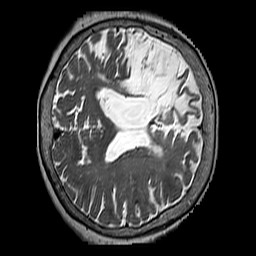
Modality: T2w
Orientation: axial
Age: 65
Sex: female
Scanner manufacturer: siemens
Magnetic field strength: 3 T
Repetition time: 3.2 s
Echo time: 0.212 s